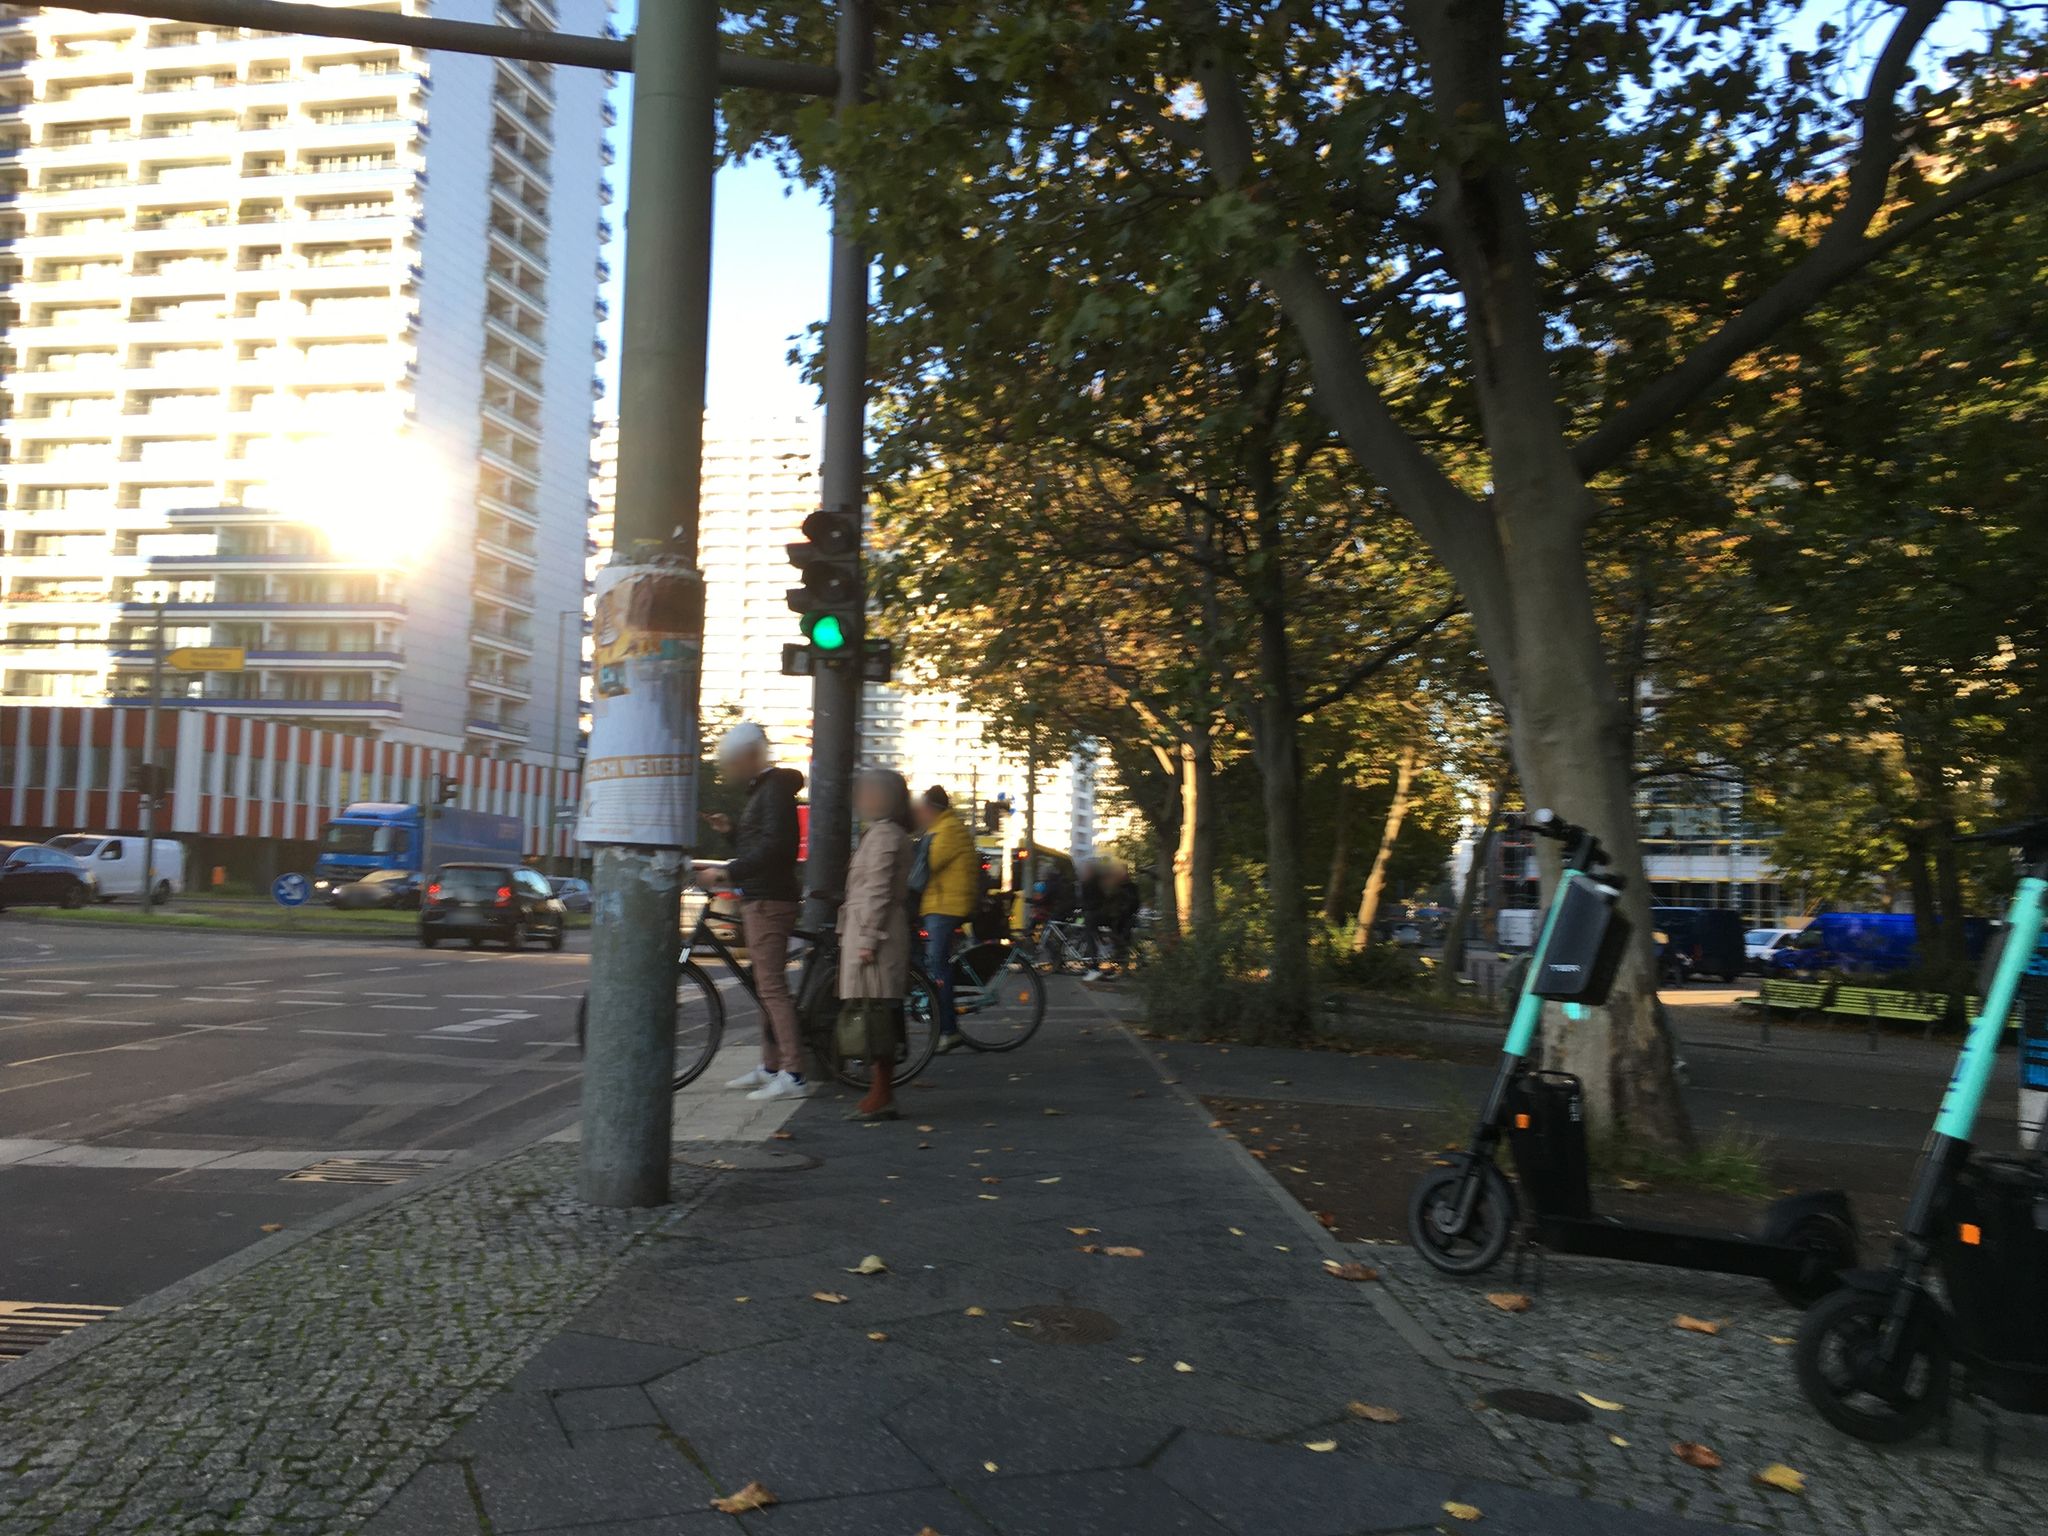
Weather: clear
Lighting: day
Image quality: good
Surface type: walking surface
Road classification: cycleway, service
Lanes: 3
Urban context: urban centre
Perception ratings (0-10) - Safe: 4.9, Lively: 8.16, Beautiful: 2.62, Boring: 3.37, Depressing: 2.95, Wealthy: 8.78